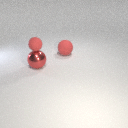
small red rubber sphere above large red metal sphere